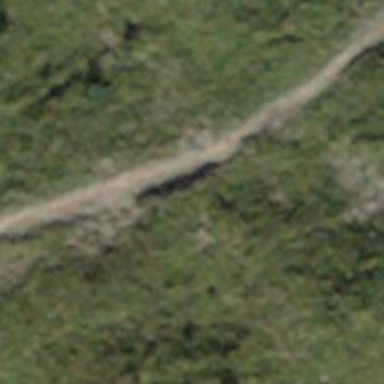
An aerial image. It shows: Path.